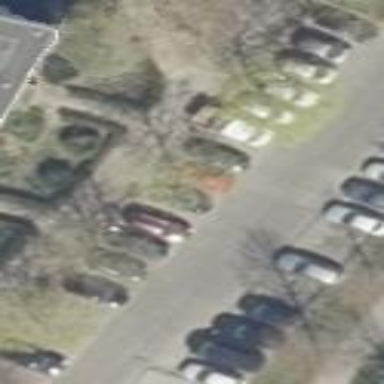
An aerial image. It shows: Street side parking area.